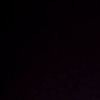
Label: space